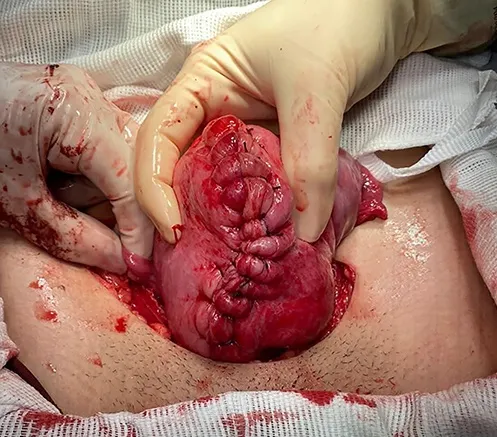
The uterus was sutured after fibroid excision.
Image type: medical_photograph (other_medical_photograph)